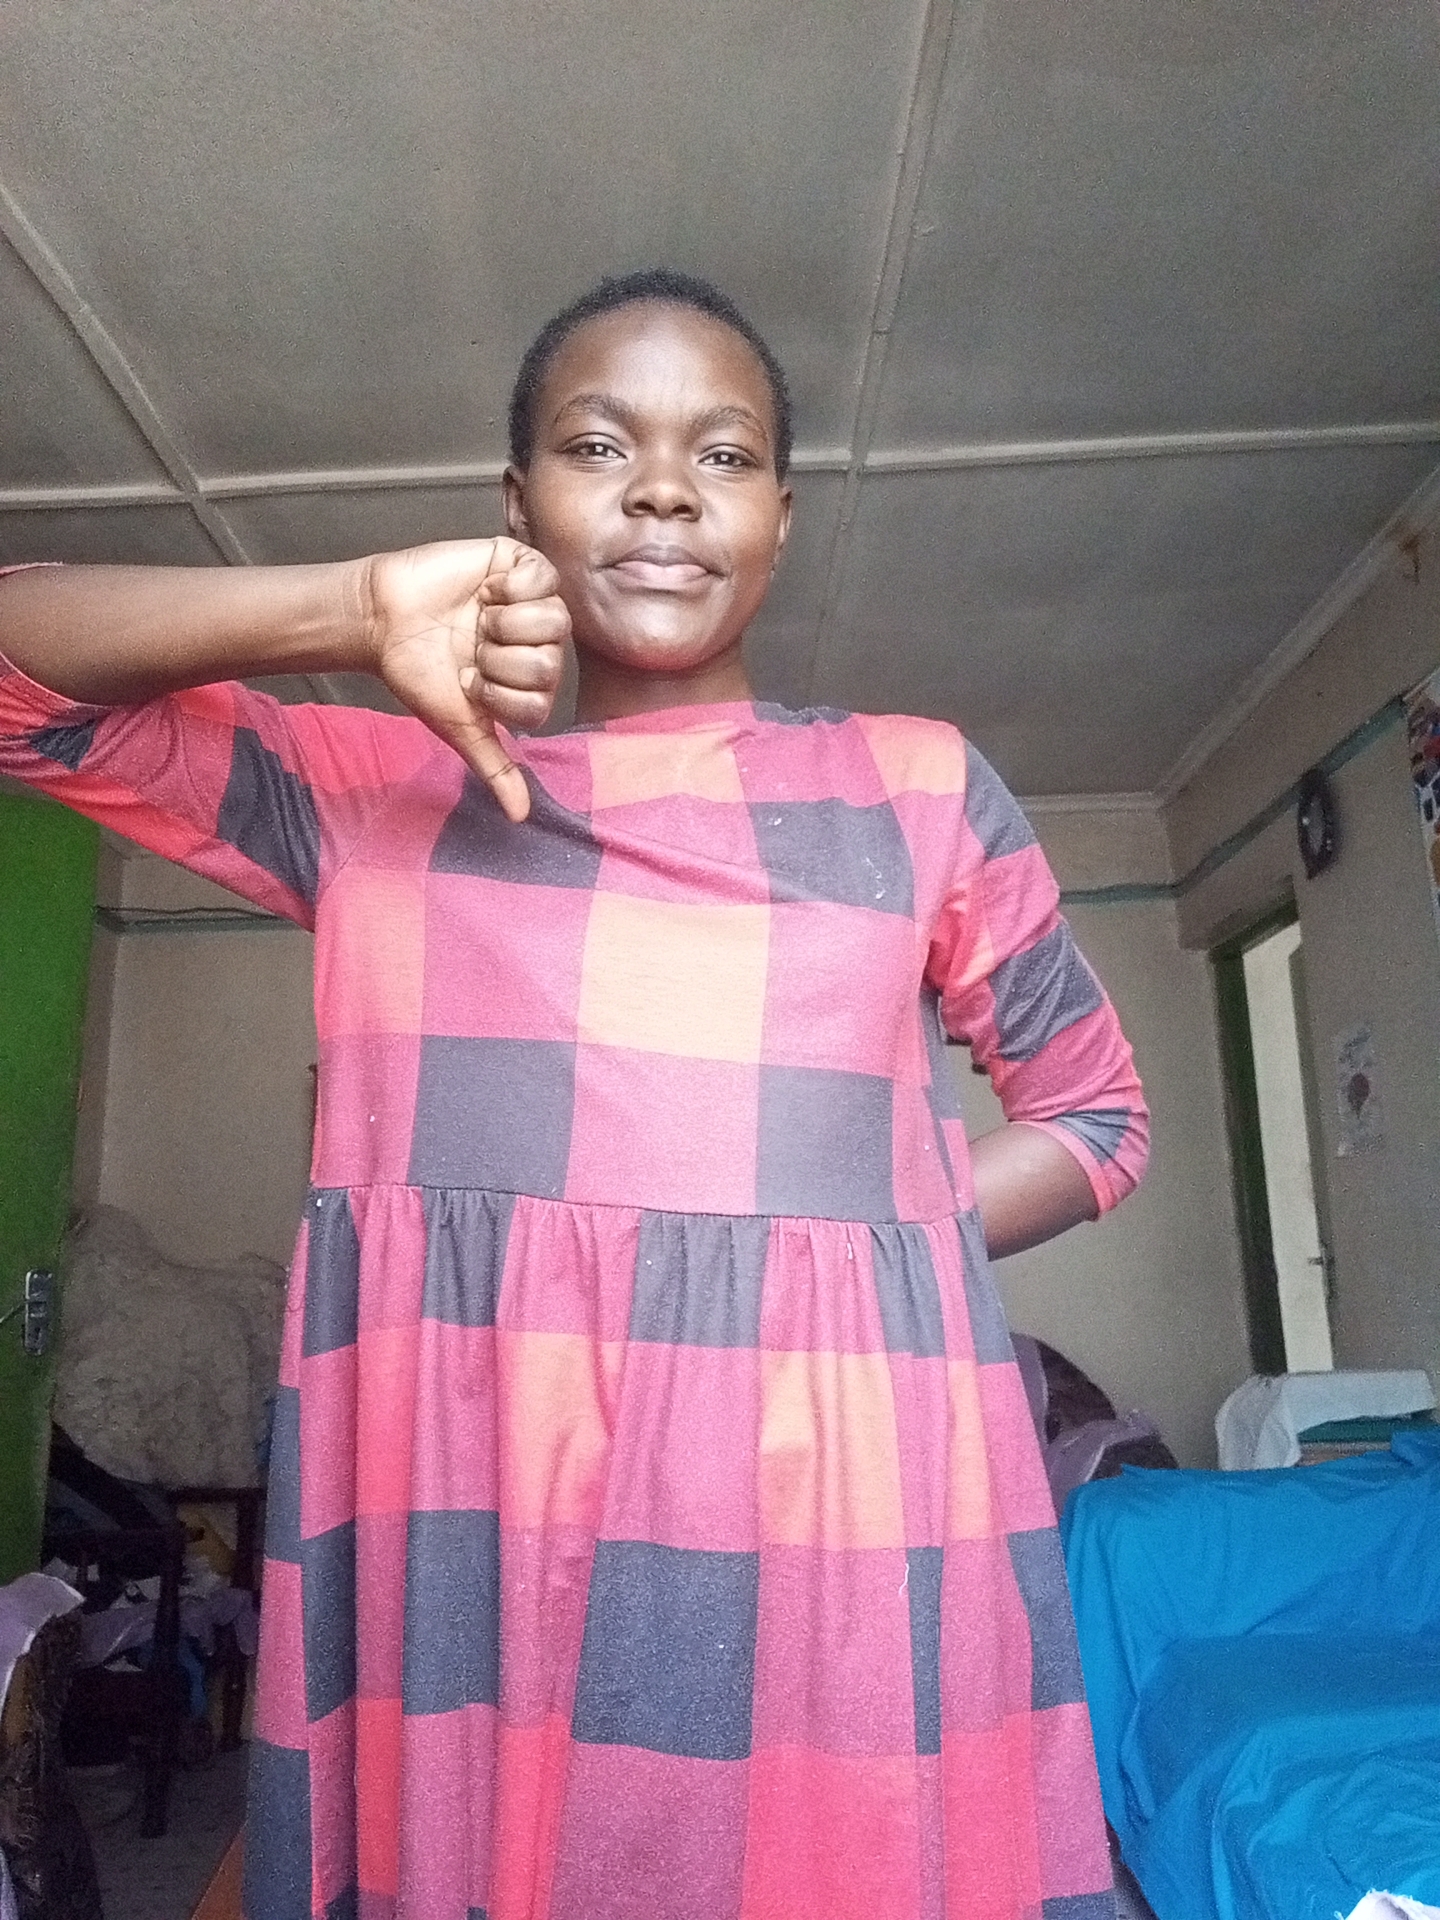
Label: noise